高一 · 立体几何学
空间四边形的两条对角线相互垂直, 顺次连接四边中点的四边形一定是( )
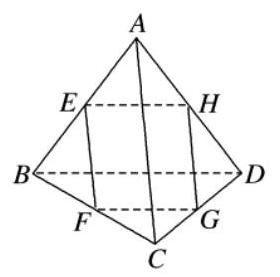
空间四边形
B. 矩形
C. 菱形
D. 正方形
答案: B
解析: 如图, 易证四边形 $E F G H$ 为平行四边形.

又 $\because E, F$ 分别为 $A B, B C$ 的中点,

$\therefore E F / / A C$.
又 $F G / / B D$,

$\therefore \angle E F G$ 或其补角为 $A C$ 与 $B D$ 所成的角.

而 $A C$ 与 $B D$ 所成的角为 $90^{\circ}$,

$\therefore \angle E F G=90^{\circ}$,

故四边形 $E F G H$ 为矩形。